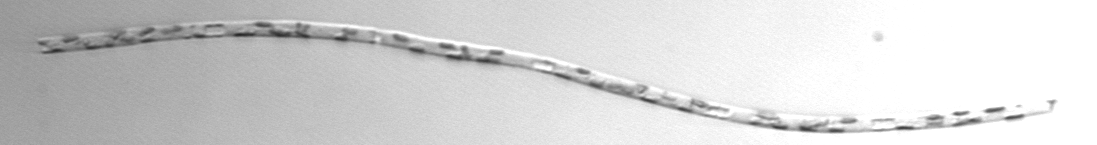
Label: Eucampia_morphytype1